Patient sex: F
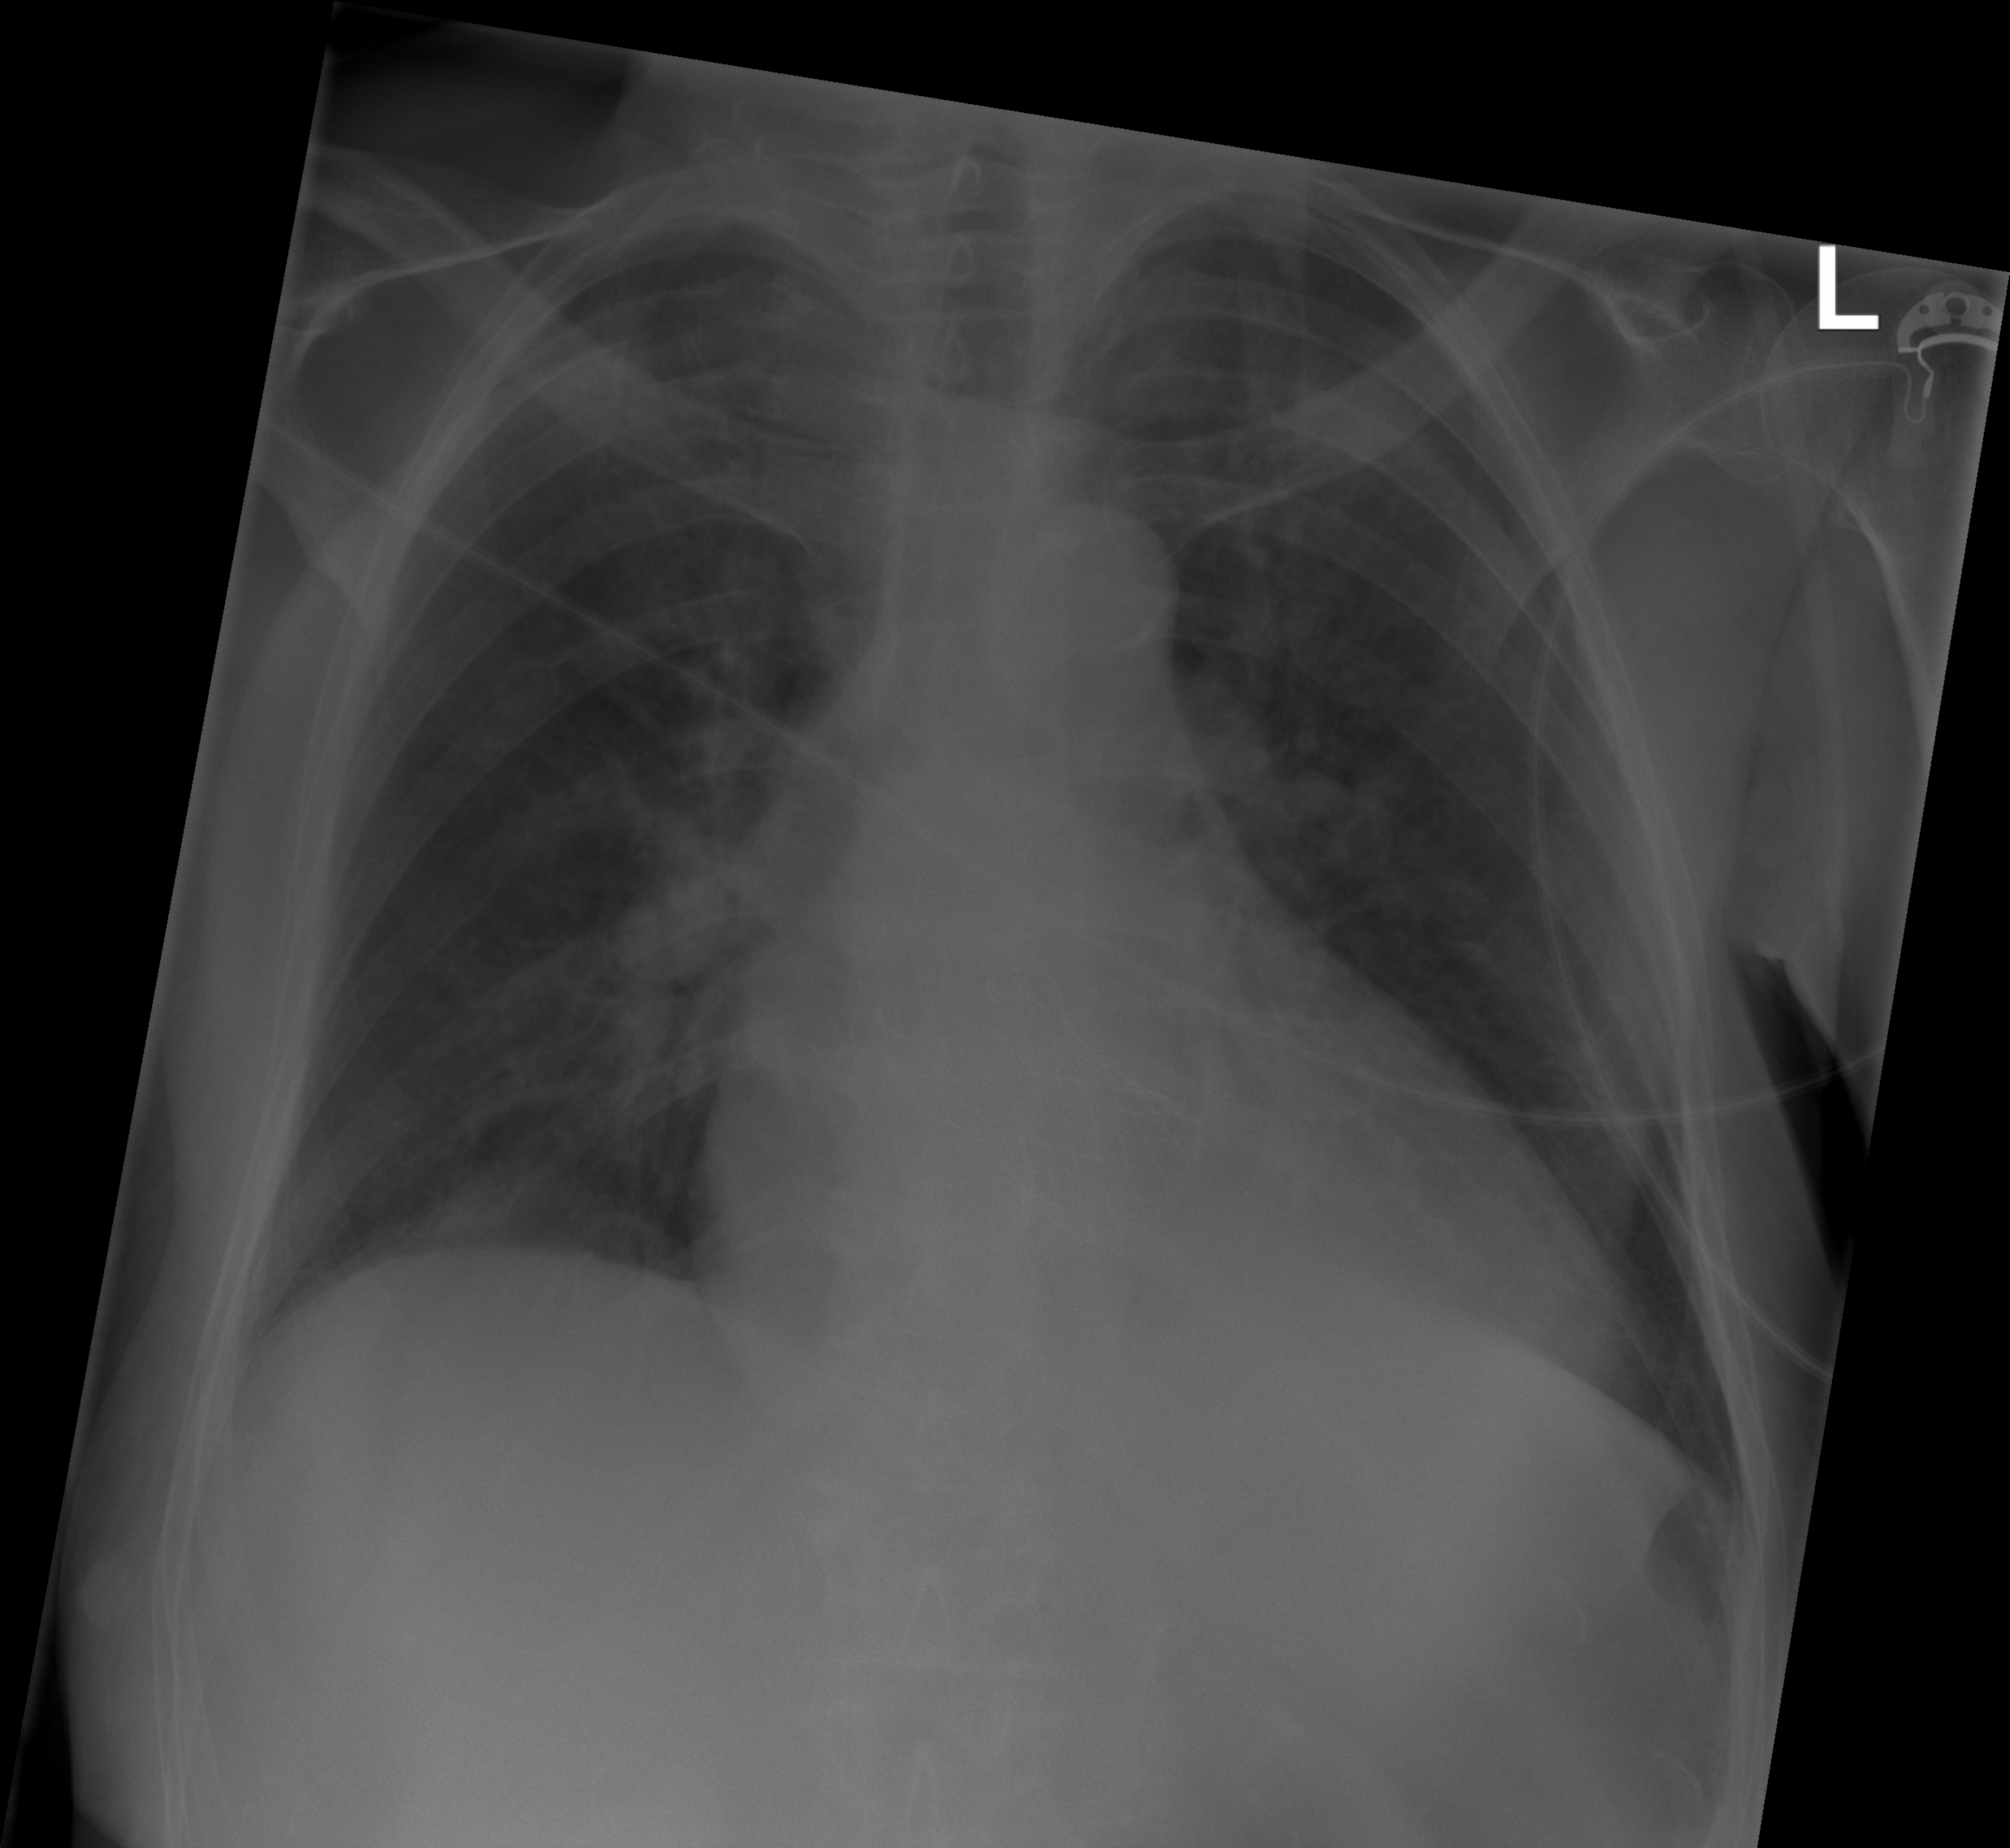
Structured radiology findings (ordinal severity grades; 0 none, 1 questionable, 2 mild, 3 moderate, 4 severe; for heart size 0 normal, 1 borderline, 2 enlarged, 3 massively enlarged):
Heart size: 3
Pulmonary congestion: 2
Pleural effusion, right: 0
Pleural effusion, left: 0
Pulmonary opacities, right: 0
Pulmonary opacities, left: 0
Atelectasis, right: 0
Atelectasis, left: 0